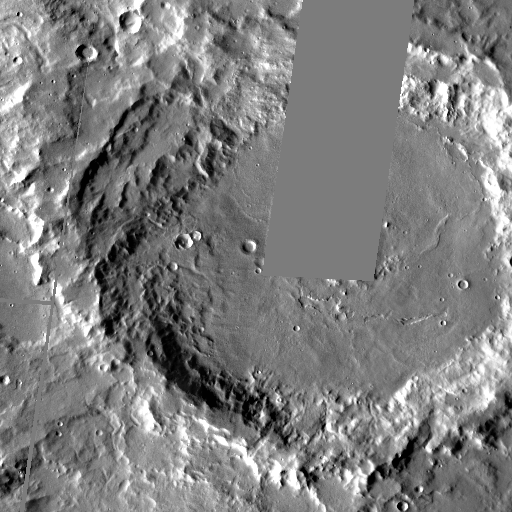
Crater classes present: Background, Other, Buried